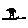
Label: tree